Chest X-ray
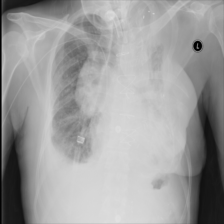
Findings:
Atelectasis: negative
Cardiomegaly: negative
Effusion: positive
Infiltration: negative
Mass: positive
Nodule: negative
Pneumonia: negative
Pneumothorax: negative
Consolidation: negative
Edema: negative
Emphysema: negative
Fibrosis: negative
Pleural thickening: negative
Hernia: negative